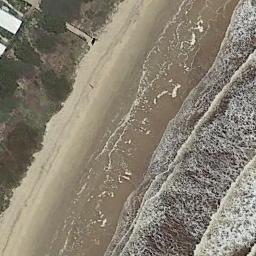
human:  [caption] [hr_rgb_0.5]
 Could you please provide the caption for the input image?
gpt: Waves of dark blue water wash the beach .

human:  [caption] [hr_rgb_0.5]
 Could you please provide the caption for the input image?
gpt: Layers of waves and greens on the beach .

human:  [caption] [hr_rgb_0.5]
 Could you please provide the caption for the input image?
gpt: There is little vegetation on the beach .

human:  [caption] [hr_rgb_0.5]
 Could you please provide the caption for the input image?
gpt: The beach with brown sand and some gathered green plants on the beach .

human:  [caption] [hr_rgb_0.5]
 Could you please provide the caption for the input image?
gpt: The grass is beside the beach .